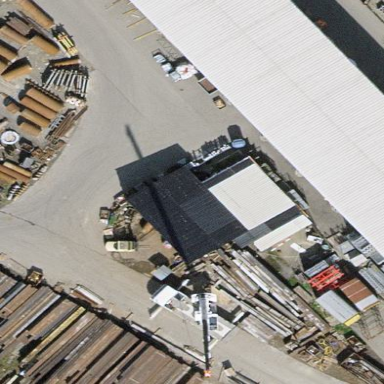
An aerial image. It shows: Shed.